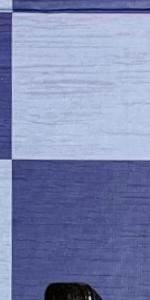
Label: Empty